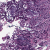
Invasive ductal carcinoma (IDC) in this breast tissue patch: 0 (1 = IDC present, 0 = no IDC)